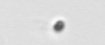
Label: nanoplankton_mix